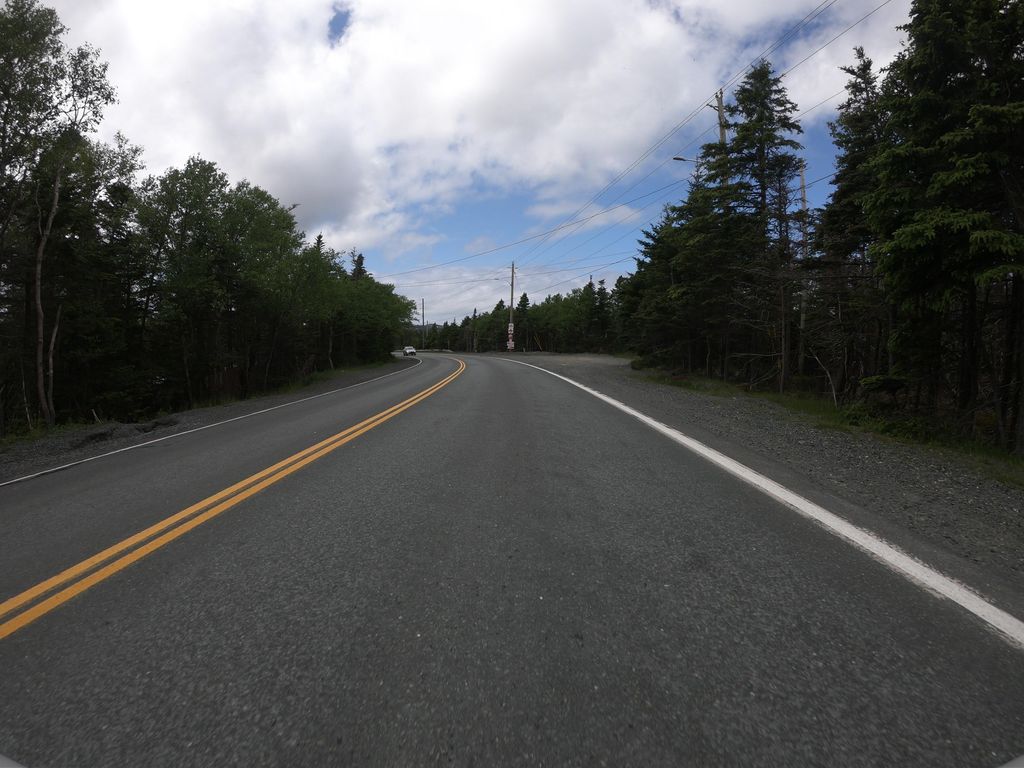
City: st_johns